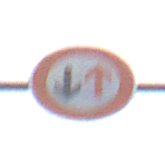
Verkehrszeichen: VorrangDesGegenverkehrs
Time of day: Midday
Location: Outdoor (Nature)
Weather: PartlyCloudy
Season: NotSpecified
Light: Natural